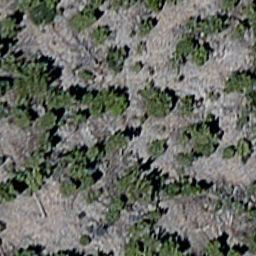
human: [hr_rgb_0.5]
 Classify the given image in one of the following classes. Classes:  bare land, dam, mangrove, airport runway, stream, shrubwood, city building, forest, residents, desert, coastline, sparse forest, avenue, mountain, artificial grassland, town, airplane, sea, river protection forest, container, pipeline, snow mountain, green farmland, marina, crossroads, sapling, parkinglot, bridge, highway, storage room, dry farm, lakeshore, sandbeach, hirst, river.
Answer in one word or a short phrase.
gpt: sparse forest